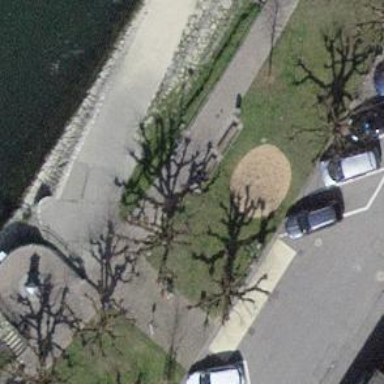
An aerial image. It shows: Brown bench in the vicinity.